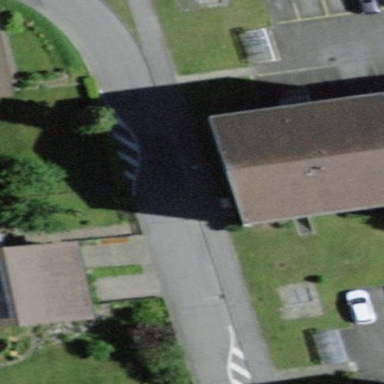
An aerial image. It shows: Residential building.